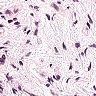
Metastatic tissue present: no